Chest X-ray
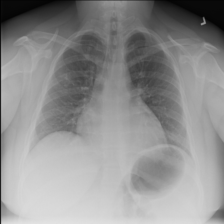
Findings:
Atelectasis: negative
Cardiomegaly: negative
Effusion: negative
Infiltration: negative
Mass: negative
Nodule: positive
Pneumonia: negative
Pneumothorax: negative
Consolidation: negative
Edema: negative
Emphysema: negative
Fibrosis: negative
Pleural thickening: negative
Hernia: negative